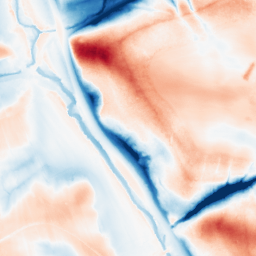
Category: classical
Decomposition family: gaussian_anisotropic
Decomposition parameters: sigma_x: 10
sigma_y: 20
Upsampling method: regularized
Upsampling parameters: scale: 2
lambda_reg: 0.001
Upsampling scale: 2